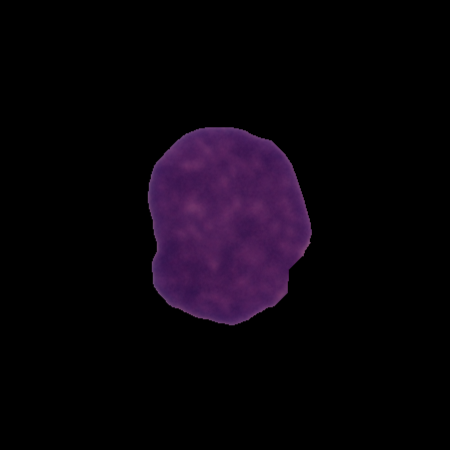
Label: cancer